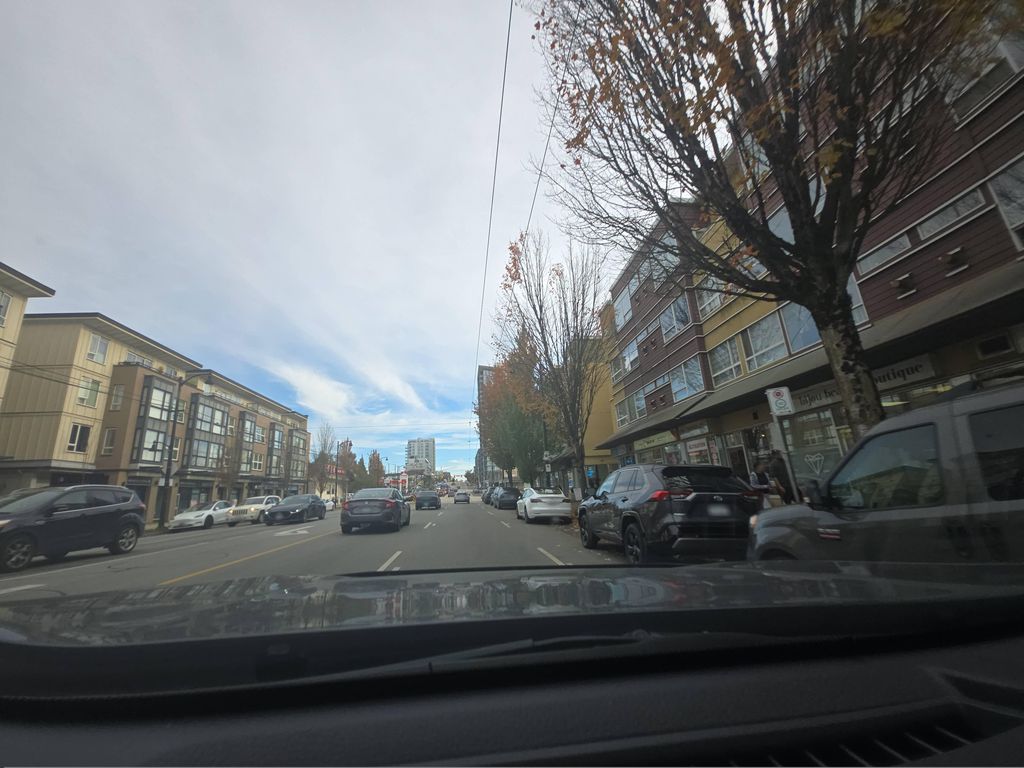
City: vancouver